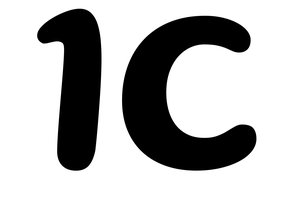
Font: Gluten_Medium